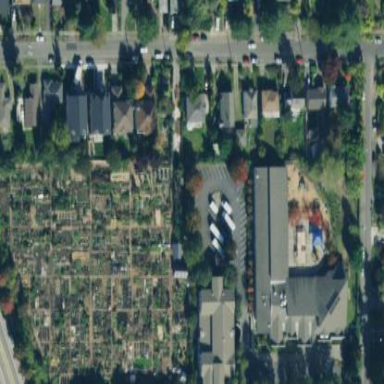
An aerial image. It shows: Area designated for allotments.